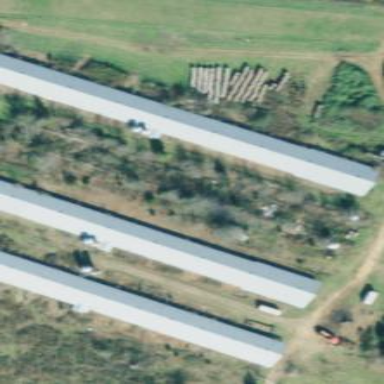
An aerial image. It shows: Farm auxiliary building.